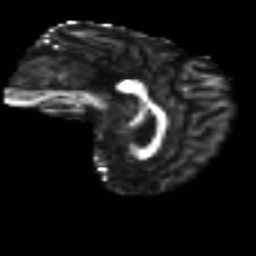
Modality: FA
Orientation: sagittal
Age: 34
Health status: ill
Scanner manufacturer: philips
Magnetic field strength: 3 T
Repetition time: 9 s
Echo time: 0.127 s